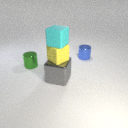
small yellow rubber cube above large gray metal cube